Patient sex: F
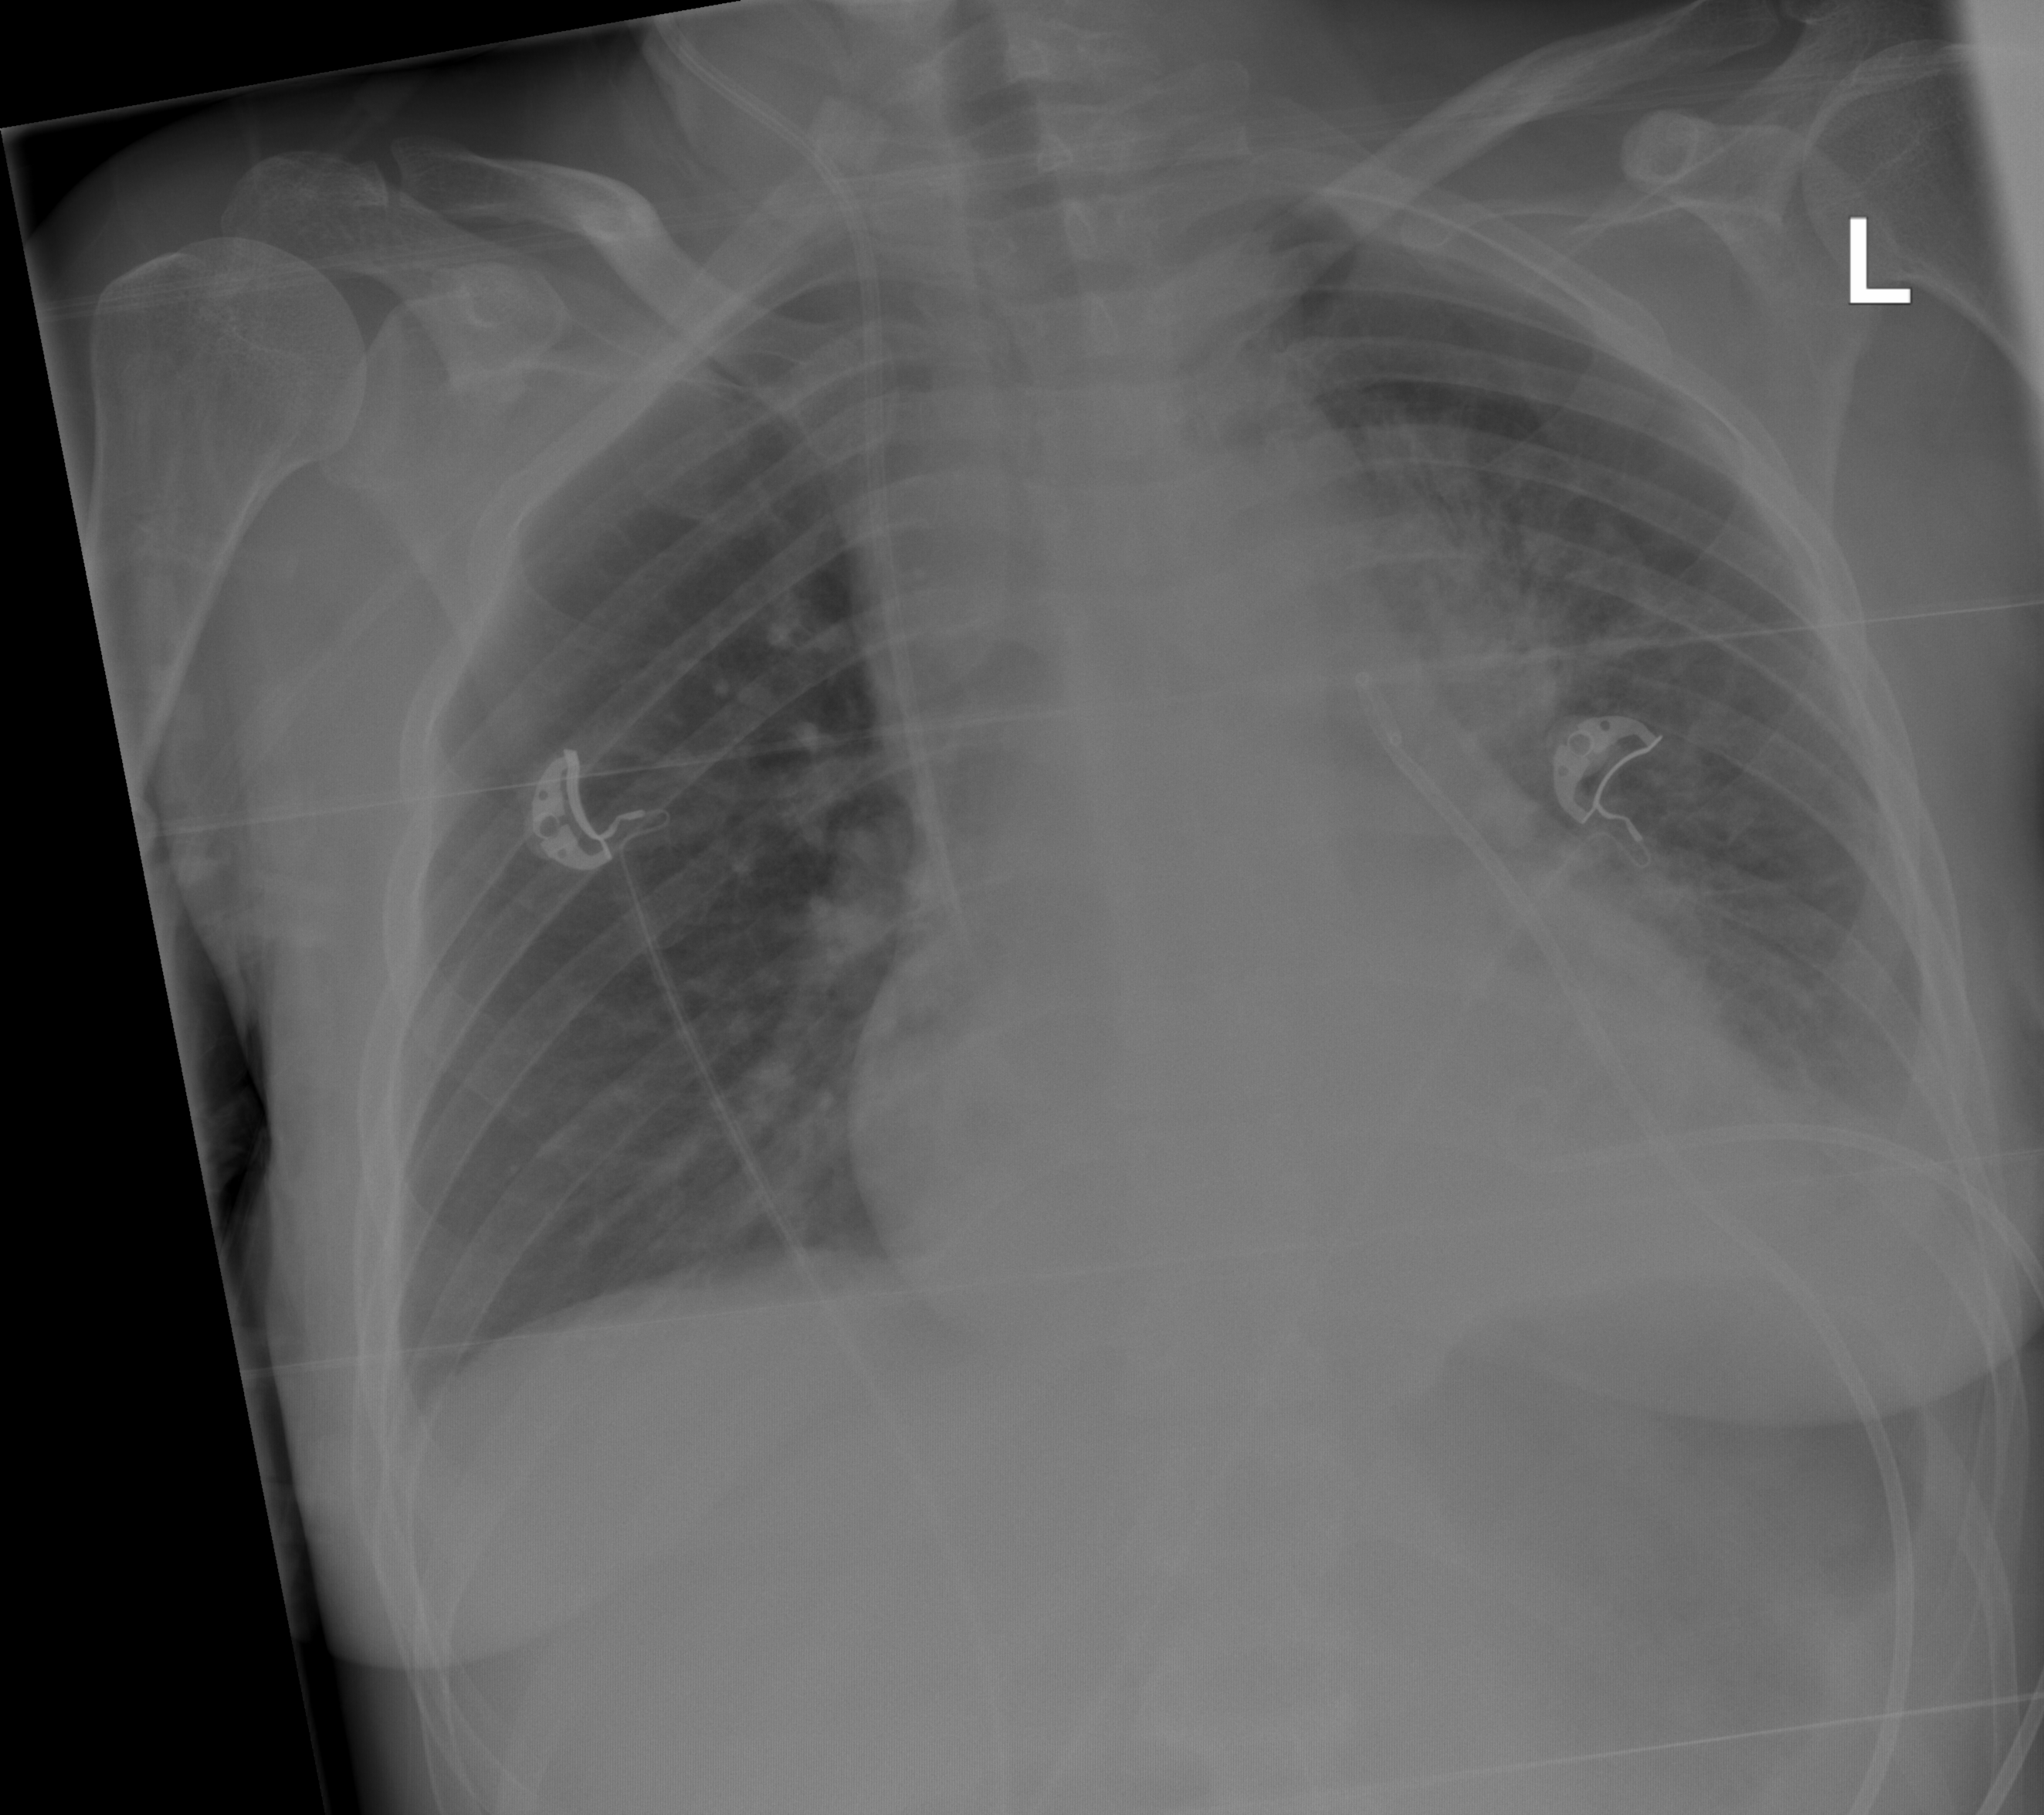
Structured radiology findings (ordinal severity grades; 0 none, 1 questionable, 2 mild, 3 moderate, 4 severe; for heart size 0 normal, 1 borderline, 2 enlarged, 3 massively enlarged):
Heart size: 2
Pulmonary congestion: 0
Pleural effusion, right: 0
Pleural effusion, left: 2
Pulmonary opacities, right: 0
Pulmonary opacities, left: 2
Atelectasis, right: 0
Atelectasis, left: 2